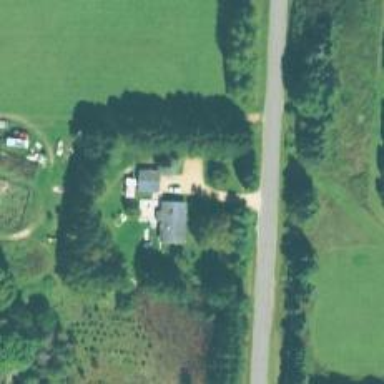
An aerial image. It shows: Driveway leading to service road.